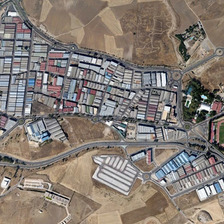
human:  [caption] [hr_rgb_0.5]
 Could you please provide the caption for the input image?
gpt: many buildings and some bareland are in an industrial area .

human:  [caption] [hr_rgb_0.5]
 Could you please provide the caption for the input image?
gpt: many buildings and some bareland are in an industrial area .

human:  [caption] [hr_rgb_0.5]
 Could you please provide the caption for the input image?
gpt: many buildings and some bareland are in an industrial area .

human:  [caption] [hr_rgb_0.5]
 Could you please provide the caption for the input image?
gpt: many buildings and some bareland are in an industrial area .

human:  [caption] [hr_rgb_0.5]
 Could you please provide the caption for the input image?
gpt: many buildings and some bareland are in an industrial area .